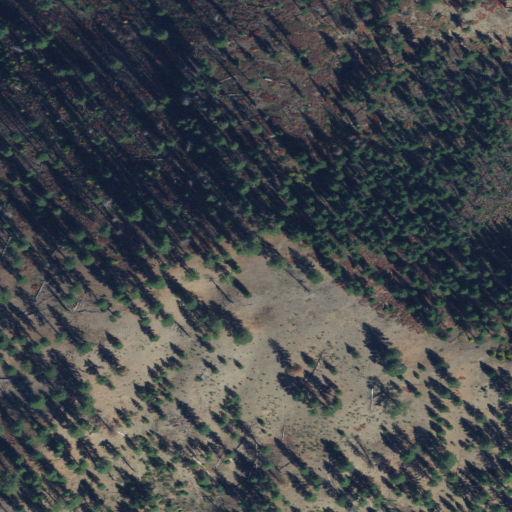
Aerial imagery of ridge(s) in Idaho named Tag Creek Ridge containing evergreen forest and shrub